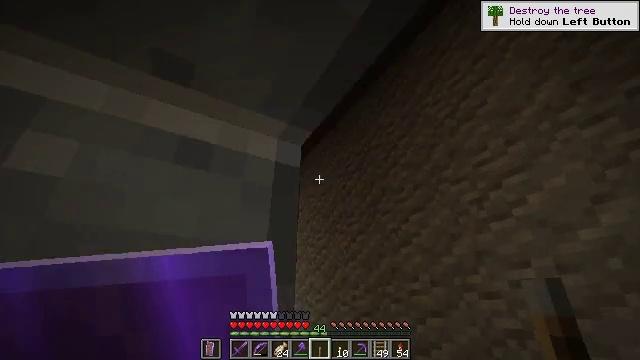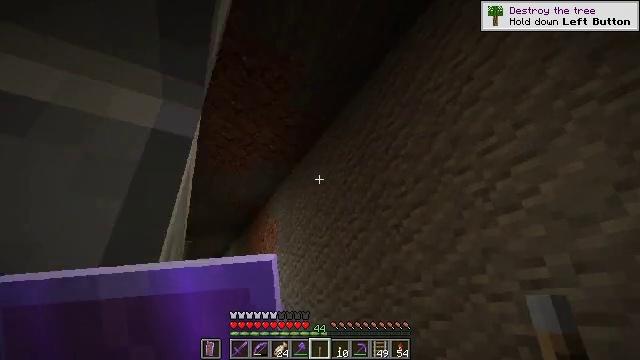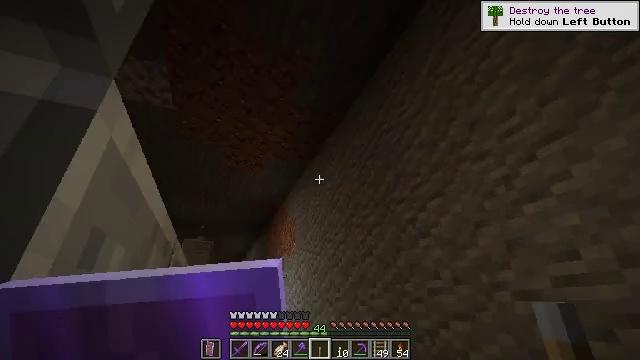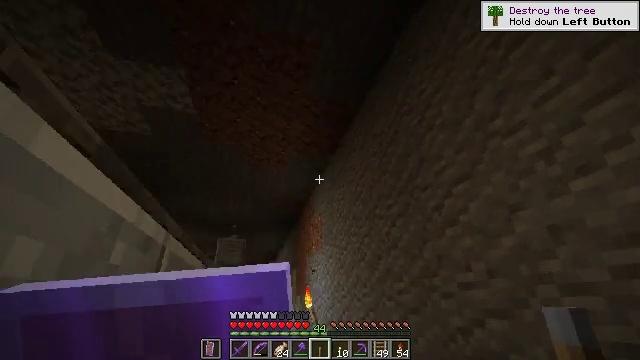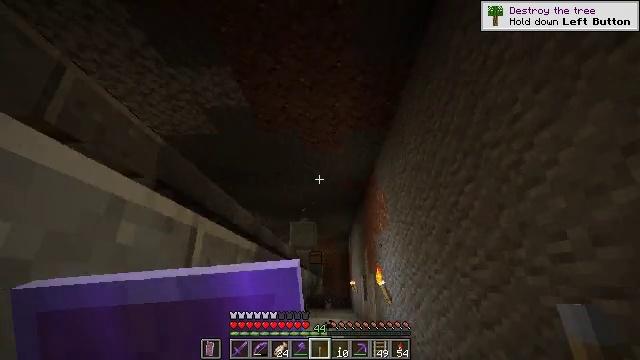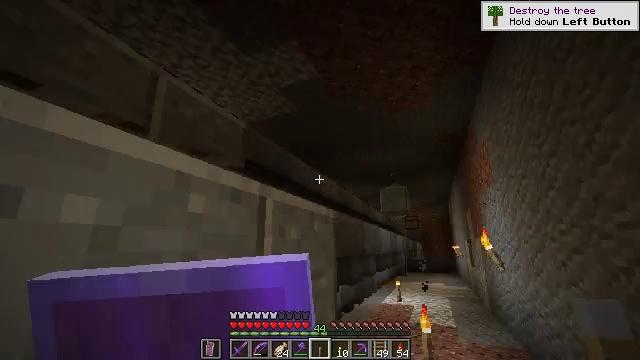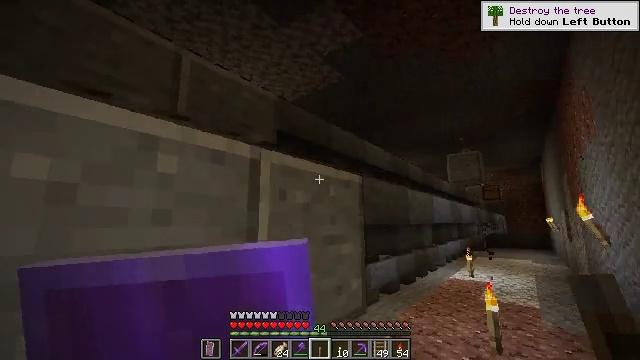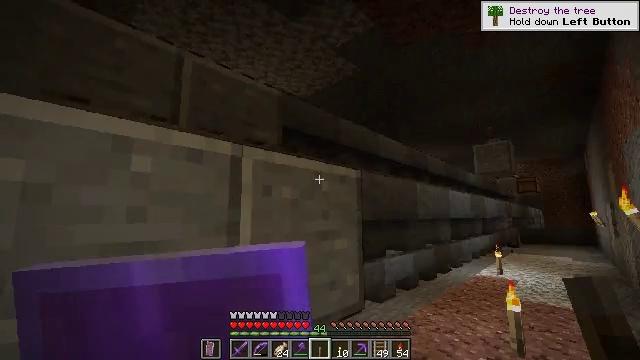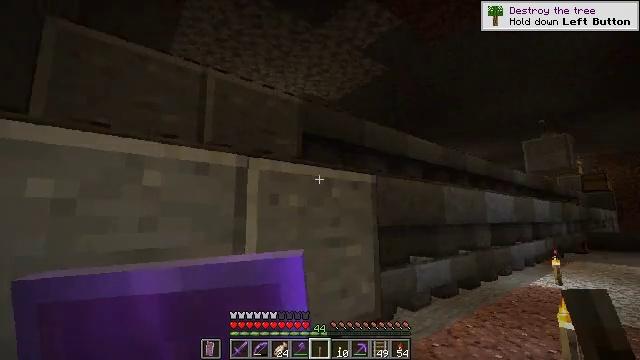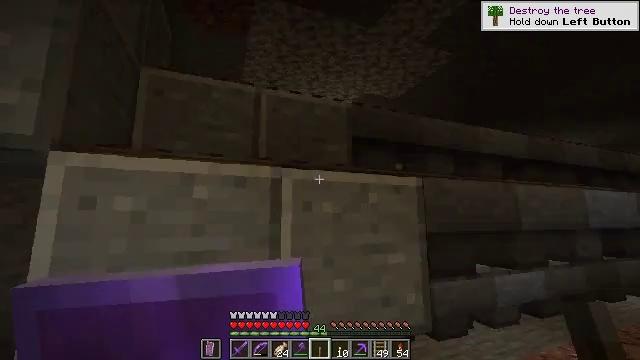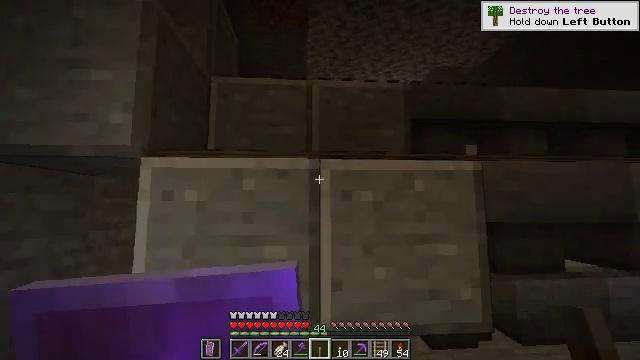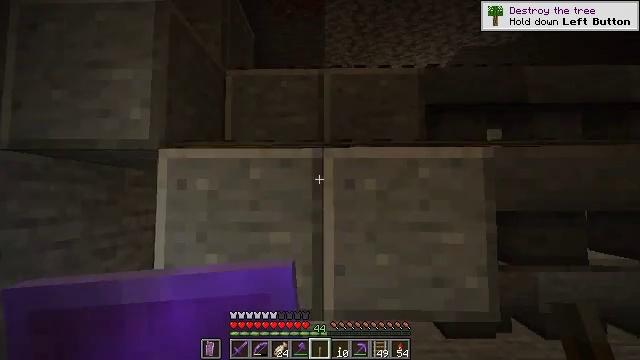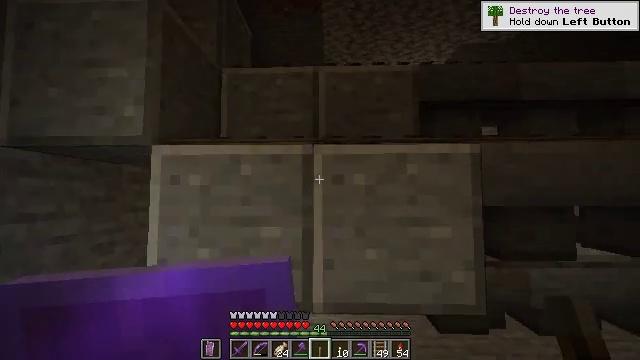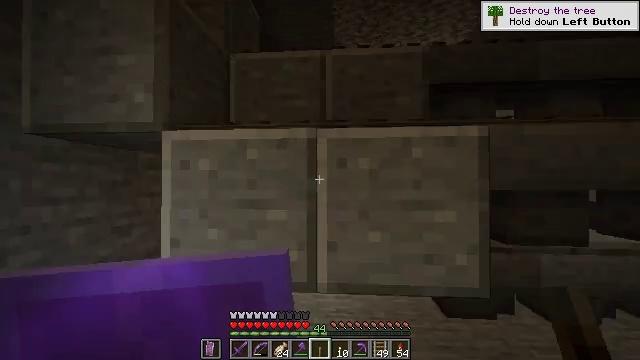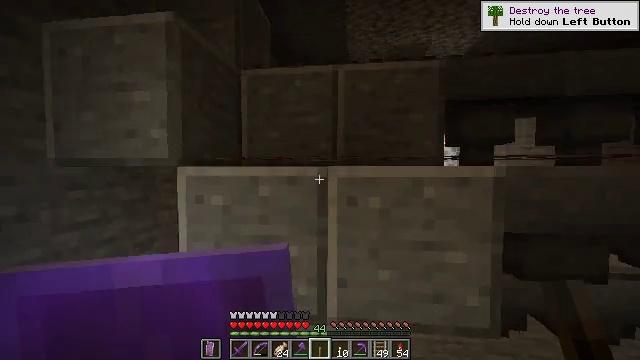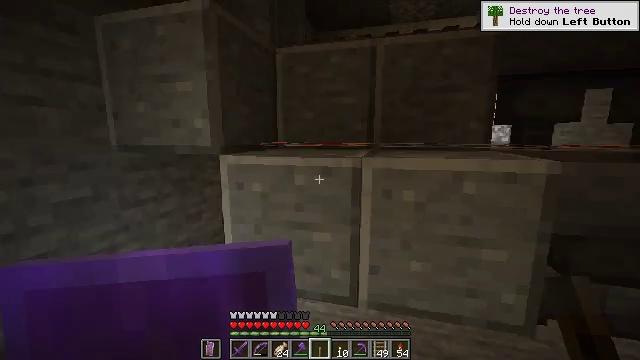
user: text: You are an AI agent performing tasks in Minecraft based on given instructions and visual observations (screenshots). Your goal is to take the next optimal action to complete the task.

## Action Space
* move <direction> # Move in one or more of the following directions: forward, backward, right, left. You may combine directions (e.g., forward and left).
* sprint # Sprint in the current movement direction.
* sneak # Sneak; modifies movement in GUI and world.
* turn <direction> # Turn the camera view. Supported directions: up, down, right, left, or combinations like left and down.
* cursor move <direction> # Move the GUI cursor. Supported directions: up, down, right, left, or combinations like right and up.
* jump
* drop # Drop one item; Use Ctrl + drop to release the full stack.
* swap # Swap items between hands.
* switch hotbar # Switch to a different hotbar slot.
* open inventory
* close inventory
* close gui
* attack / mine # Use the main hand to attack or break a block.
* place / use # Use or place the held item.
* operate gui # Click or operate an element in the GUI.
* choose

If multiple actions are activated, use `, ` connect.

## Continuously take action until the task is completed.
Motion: motion action
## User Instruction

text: Mine polished andesite from a structure.
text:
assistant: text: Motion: move forward and move right, turn left
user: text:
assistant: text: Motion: move forward and move right, turn left
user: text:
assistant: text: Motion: move forward and move right, turn left
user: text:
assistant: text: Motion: move forward and move right, turn left and down
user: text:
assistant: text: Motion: move forward and move right, turn left and down
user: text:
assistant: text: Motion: move right, turn left and down
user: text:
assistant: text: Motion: move right, turn left and down
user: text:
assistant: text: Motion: move right, turn left
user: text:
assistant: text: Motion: move right, turn left
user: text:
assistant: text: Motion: move right, turn left and down
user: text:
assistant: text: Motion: turn left and down
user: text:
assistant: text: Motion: no_op
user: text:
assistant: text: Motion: turn left and down
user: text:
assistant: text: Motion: turn left and down, jump
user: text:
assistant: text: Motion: turn left and down, jump
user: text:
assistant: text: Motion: turn left and down, jump
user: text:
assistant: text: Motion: jump
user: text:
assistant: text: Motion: jump
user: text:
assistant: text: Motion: jump
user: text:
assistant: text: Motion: jump
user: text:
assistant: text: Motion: jump
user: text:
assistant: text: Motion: jump
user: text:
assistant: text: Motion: jump
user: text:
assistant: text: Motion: jump
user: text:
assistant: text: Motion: jump
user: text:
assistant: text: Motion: no_op
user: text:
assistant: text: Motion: no_op
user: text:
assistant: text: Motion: no_op
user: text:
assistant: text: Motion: move forward
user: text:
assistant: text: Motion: move forward